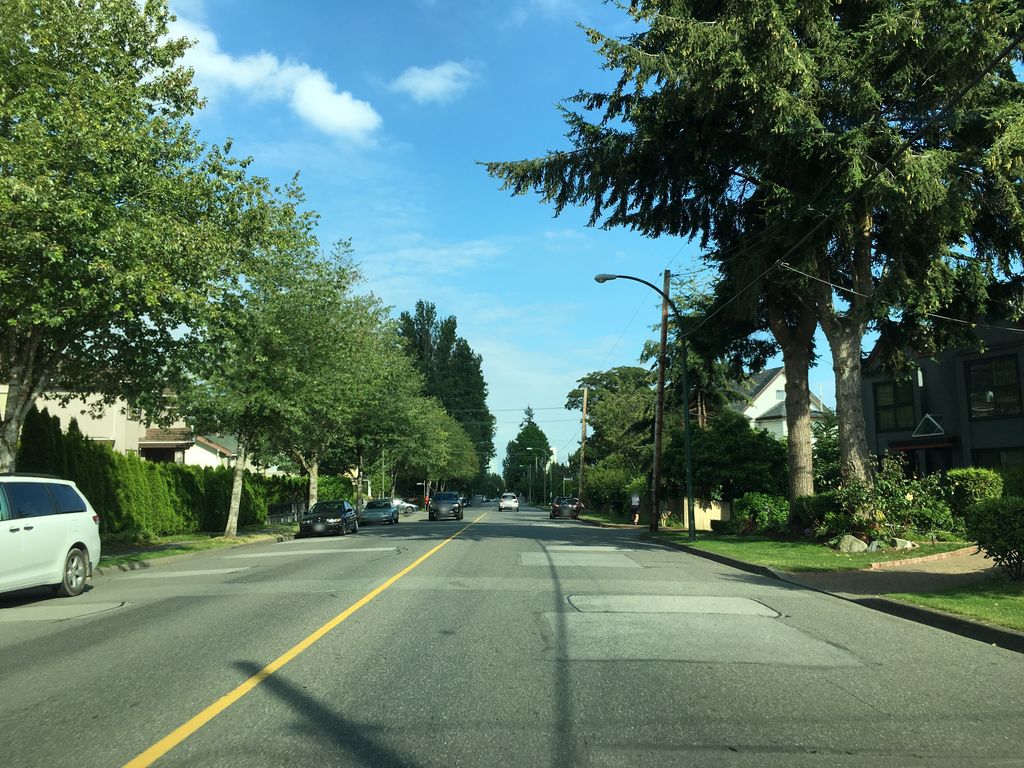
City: vancouver